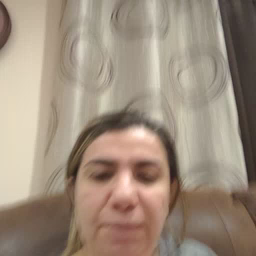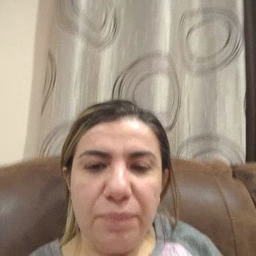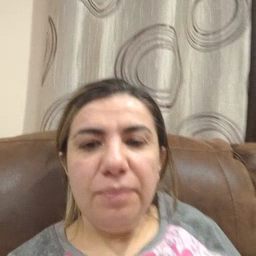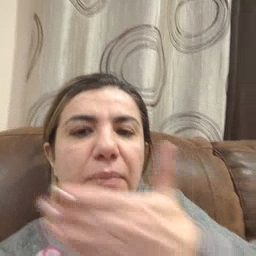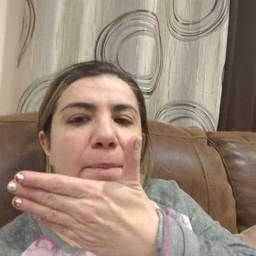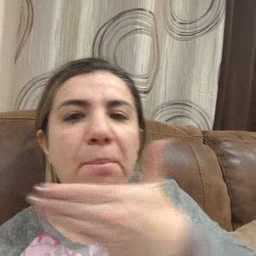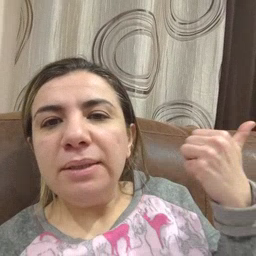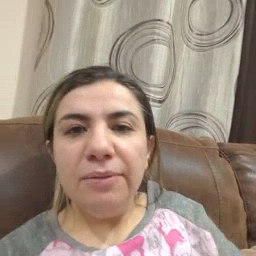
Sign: better